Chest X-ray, PA view. Patient: 44 years old, sex M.
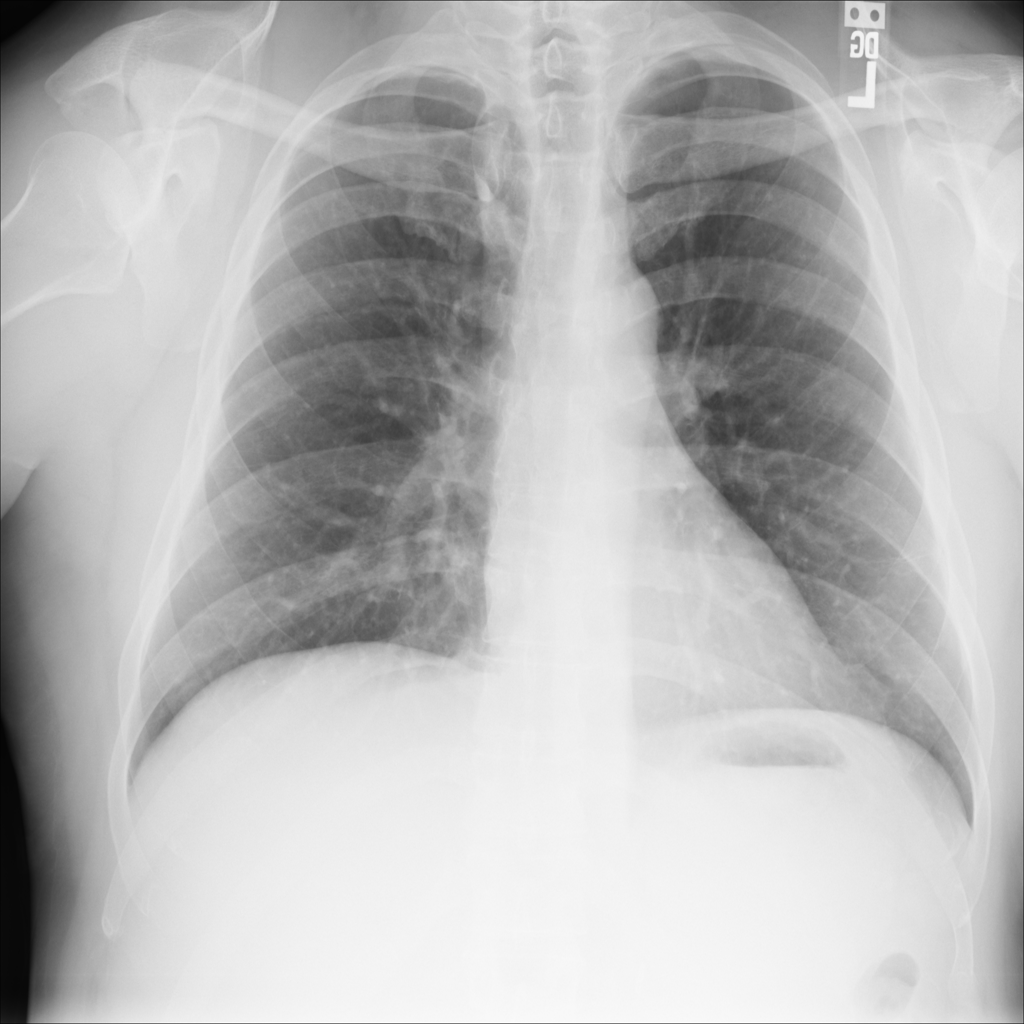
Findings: No Finding